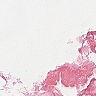
Metastatic tissue present: no